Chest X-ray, AP view. Patient: 71 years old, sex M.
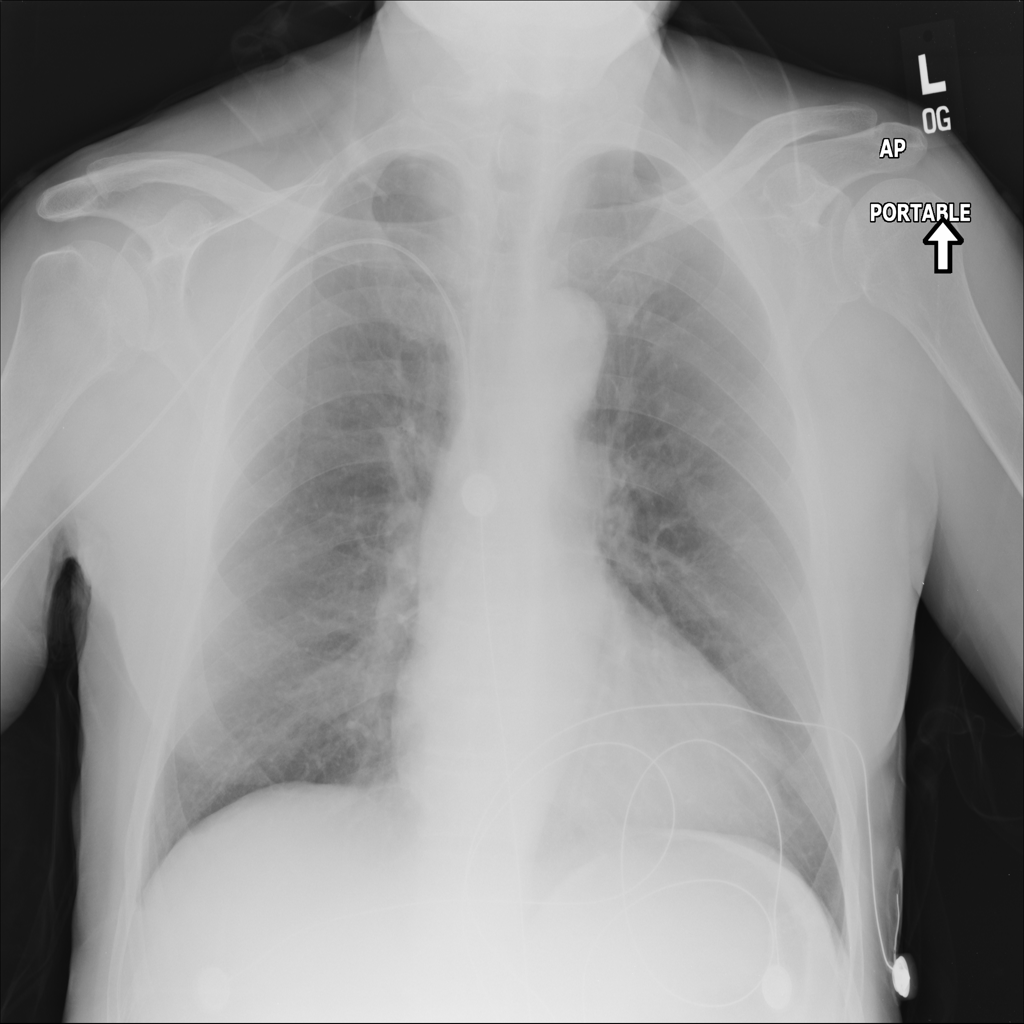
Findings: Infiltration